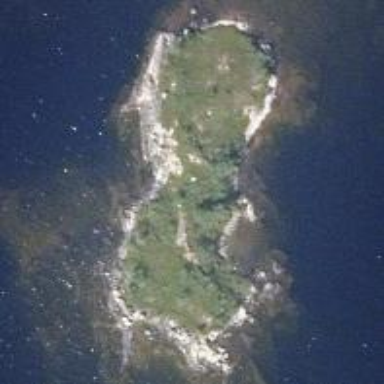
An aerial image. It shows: Islet.